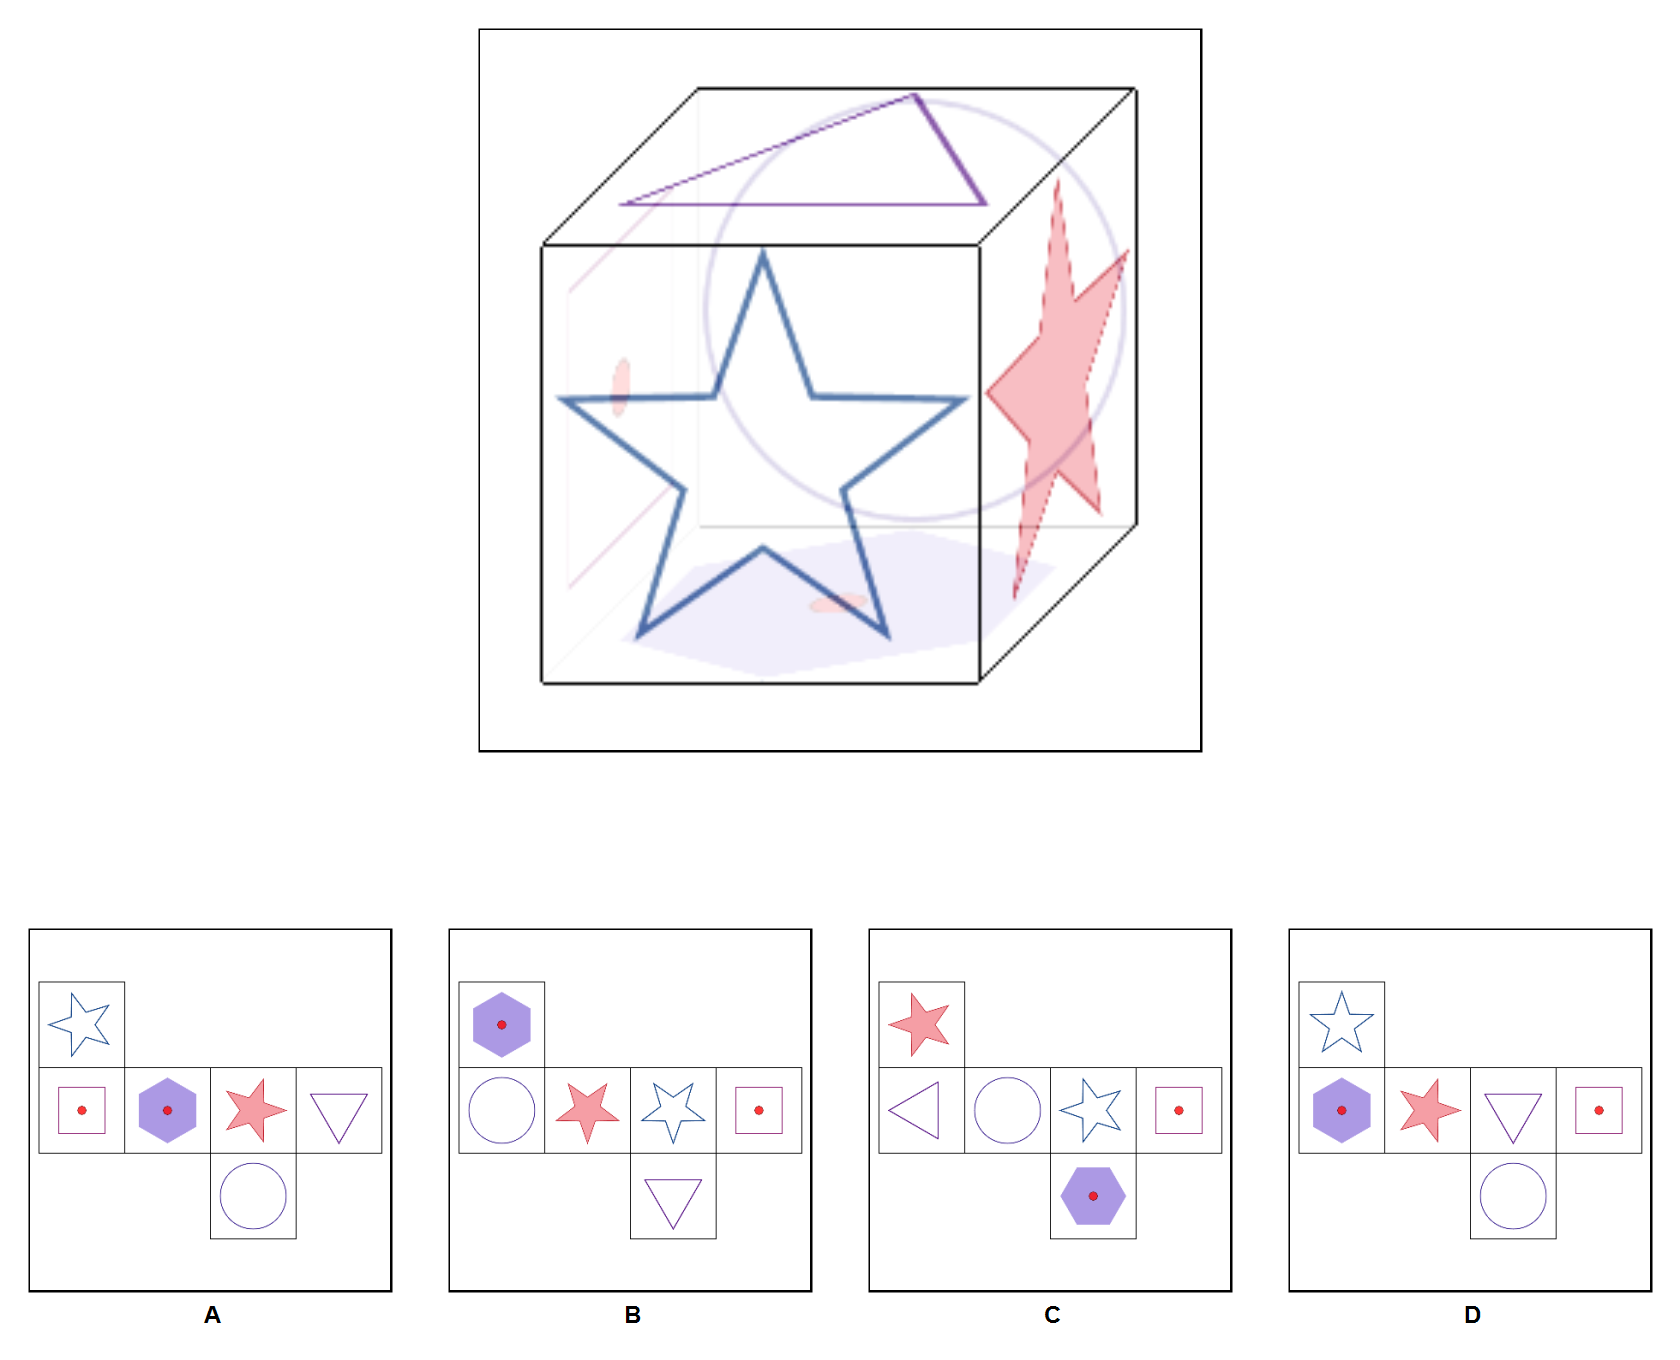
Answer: C